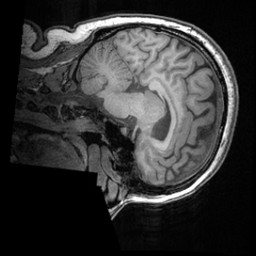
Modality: T1w
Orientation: sagittal
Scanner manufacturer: ge
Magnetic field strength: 3 T
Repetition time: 0.008572 s
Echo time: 0.003384 s